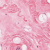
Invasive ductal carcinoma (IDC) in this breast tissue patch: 0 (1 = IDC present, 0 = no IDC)